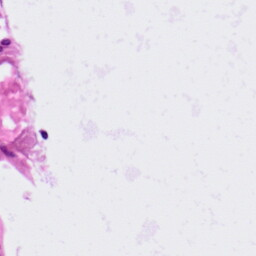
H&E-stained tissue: Lung